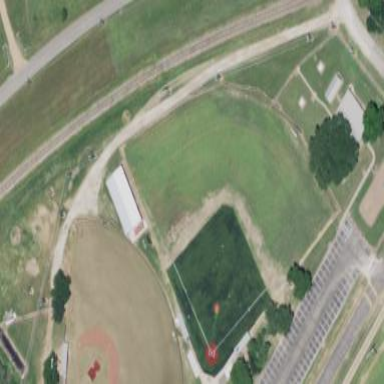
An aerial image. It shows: Baseball pitch surrounded by fence.